Interaction volume radius: 10 \u00c5
Interaction volume height: 30 \u00c5
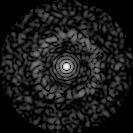
Disorder parameter: 0.8121